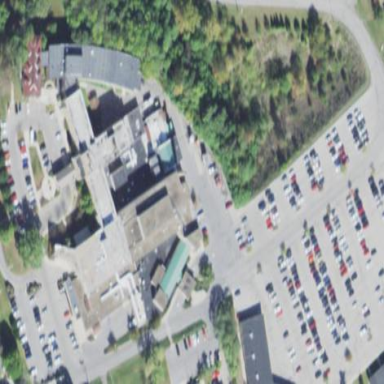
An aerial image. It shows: Hospital providing healthcare services.